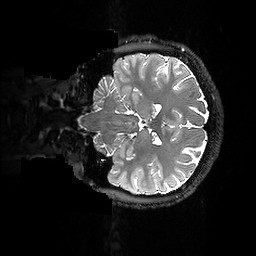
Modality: T2w
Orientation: coronal
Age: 21
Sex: female
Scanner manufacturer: ge
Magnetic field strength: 3 T
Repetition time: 3.202 s
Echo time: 0.06827 s